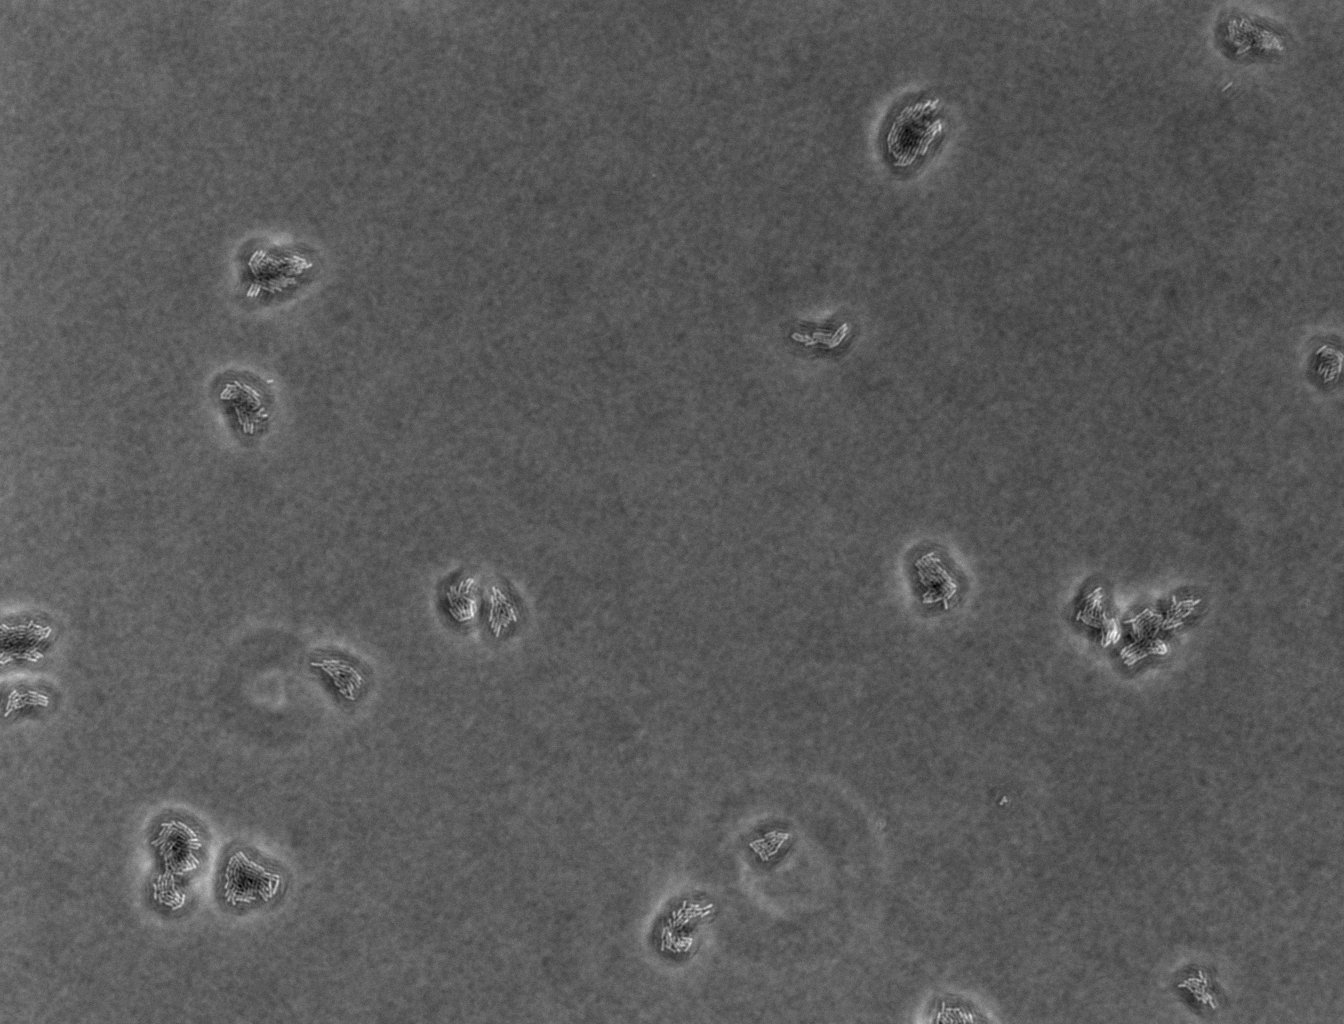
Phase contrast microscopy, 20x objective, 3 h incubation